Question: I'm working right now with Silverlight and RIA Services.
In my project I have a DomainService and a AuthenticationService.
When I authenticate, I realized that if I debug my 'ObjectContext' I can see all the records from my database.
But when I use my DomainService, I'm trying to get the objects from the default queries, for I.E. 'GetStudents' but always the queries returns 0 elements.
But from it, I want to do a 'Insert', it works
'''
// Has finished
var jsonObjects = JsonConvert.SerializeObject(Test, Formatting.Indented);
var context = new DatabaseDomainContext();
// it works!! add the object
//Student newStudent = new Student();
//newStudent.Id = "OPA-3DKCL2";
//newStudent.FirstName = "Oscar";
//newStudent.LastName = "Fimbres";
//context.Students.Add(newStudent);
//context.SubmitChanges();
// all the time returns 0 elements
var students2 = context.Load(context.GetStudentsQuery()).Entities;
// the same
var students = context.GetStudentsQuery();
AnsweredTest answerTest = new AnsweredTest();
answerTest.JsonTest = jsonObjects;
answerTest.Date = DateTime.Now;
//answerTest.Student = context.Students.SingleOrDefault(x => x.Id == "OPA-3DKCLS");
'''

If I'm missing an important data, please let me know.
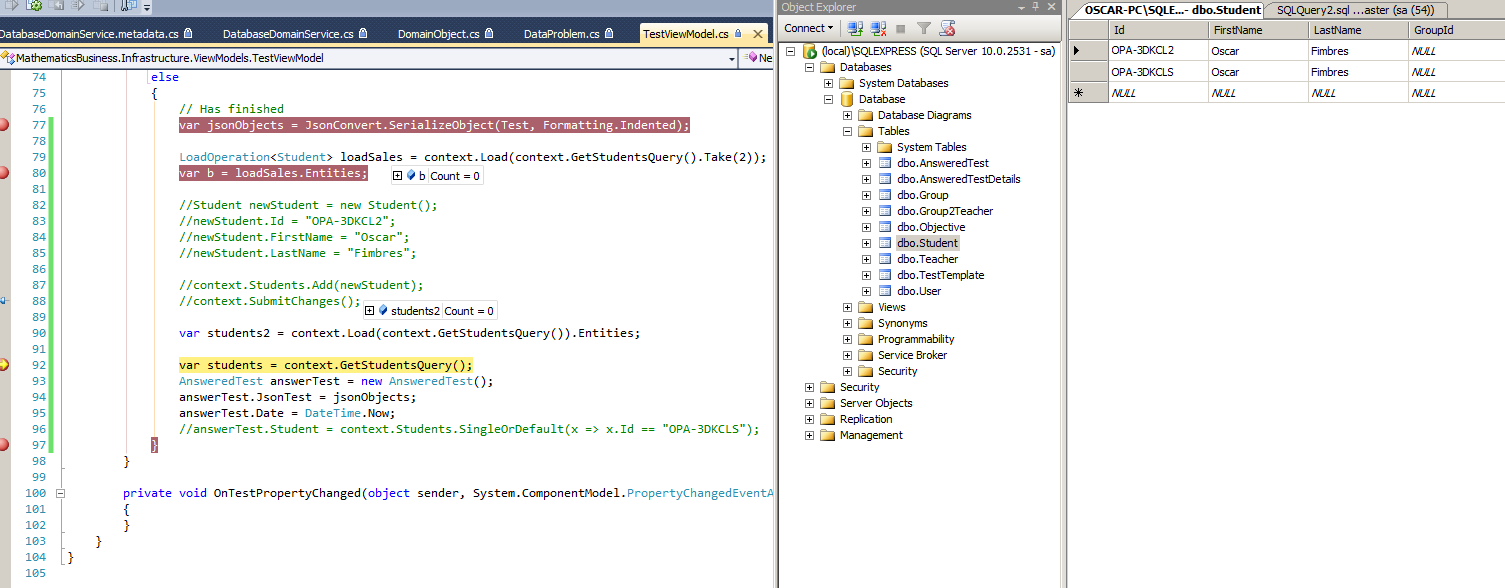
Answer: Load operation is asyncronious, you need to subscribe to 'Completed' event and get result there:
'''
var loadOperation = context.Load(context.GetStudentsQuery());
operation.Completed += OnStudentsLoaded;
private void OnStudentsLoaded(object sender, EventArgs e)
{
var operation = sender as LoadOperation<Student>;
if (operation == null)
{
throw new ArgumentException("sender is not LoadOpearation<Student>");
}
IEnumerable<Student> students = operation.Entities;
//.....
}
'''